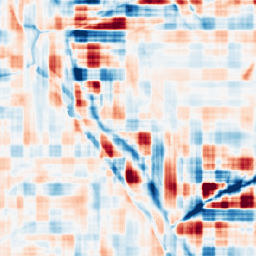
Category: wavelet
Decomposition family: wavelet_reverse_biorthogonal
Decomposition parameters: wavelet: rbio3.5
level: 5
Upsampling method: quintic
Upsampling parameters: scale: 4
Upsampling scale: 4